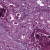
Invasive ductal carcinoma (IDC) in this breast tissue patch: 1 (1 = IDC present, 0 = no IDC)